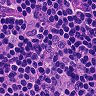
Metastatic tissue present: no